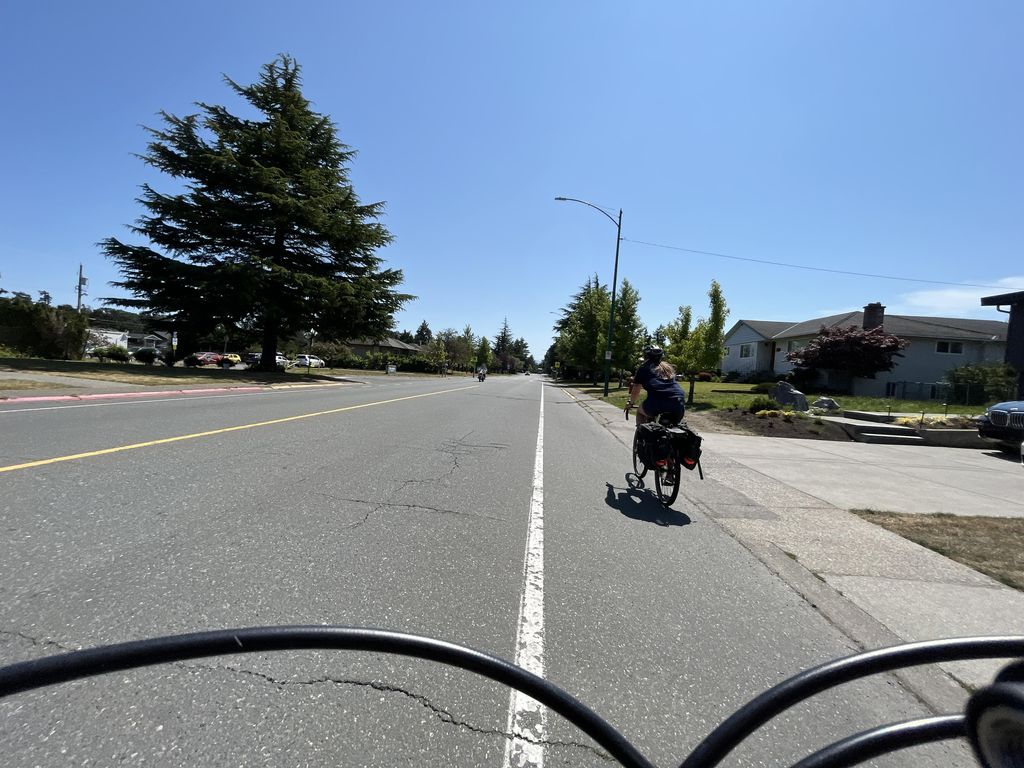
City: victoria